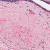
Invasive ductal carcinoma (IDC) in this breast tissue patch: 0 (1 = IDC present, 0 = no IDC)